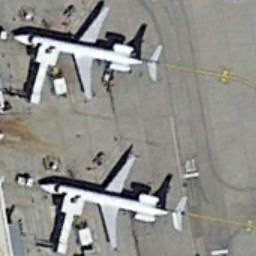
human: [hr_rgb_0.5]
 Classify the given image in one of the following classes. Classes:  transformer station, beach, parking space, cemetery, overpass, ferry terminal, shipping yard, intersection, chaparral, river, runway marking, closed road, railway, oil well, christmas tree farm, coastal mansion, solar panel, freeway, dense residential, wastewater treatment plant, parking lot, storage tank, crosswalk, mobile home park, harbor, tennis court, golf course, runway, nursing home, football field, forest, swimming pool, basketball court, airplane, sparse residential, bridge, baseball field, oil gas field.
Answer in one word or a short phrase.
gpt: airplane